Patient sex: F
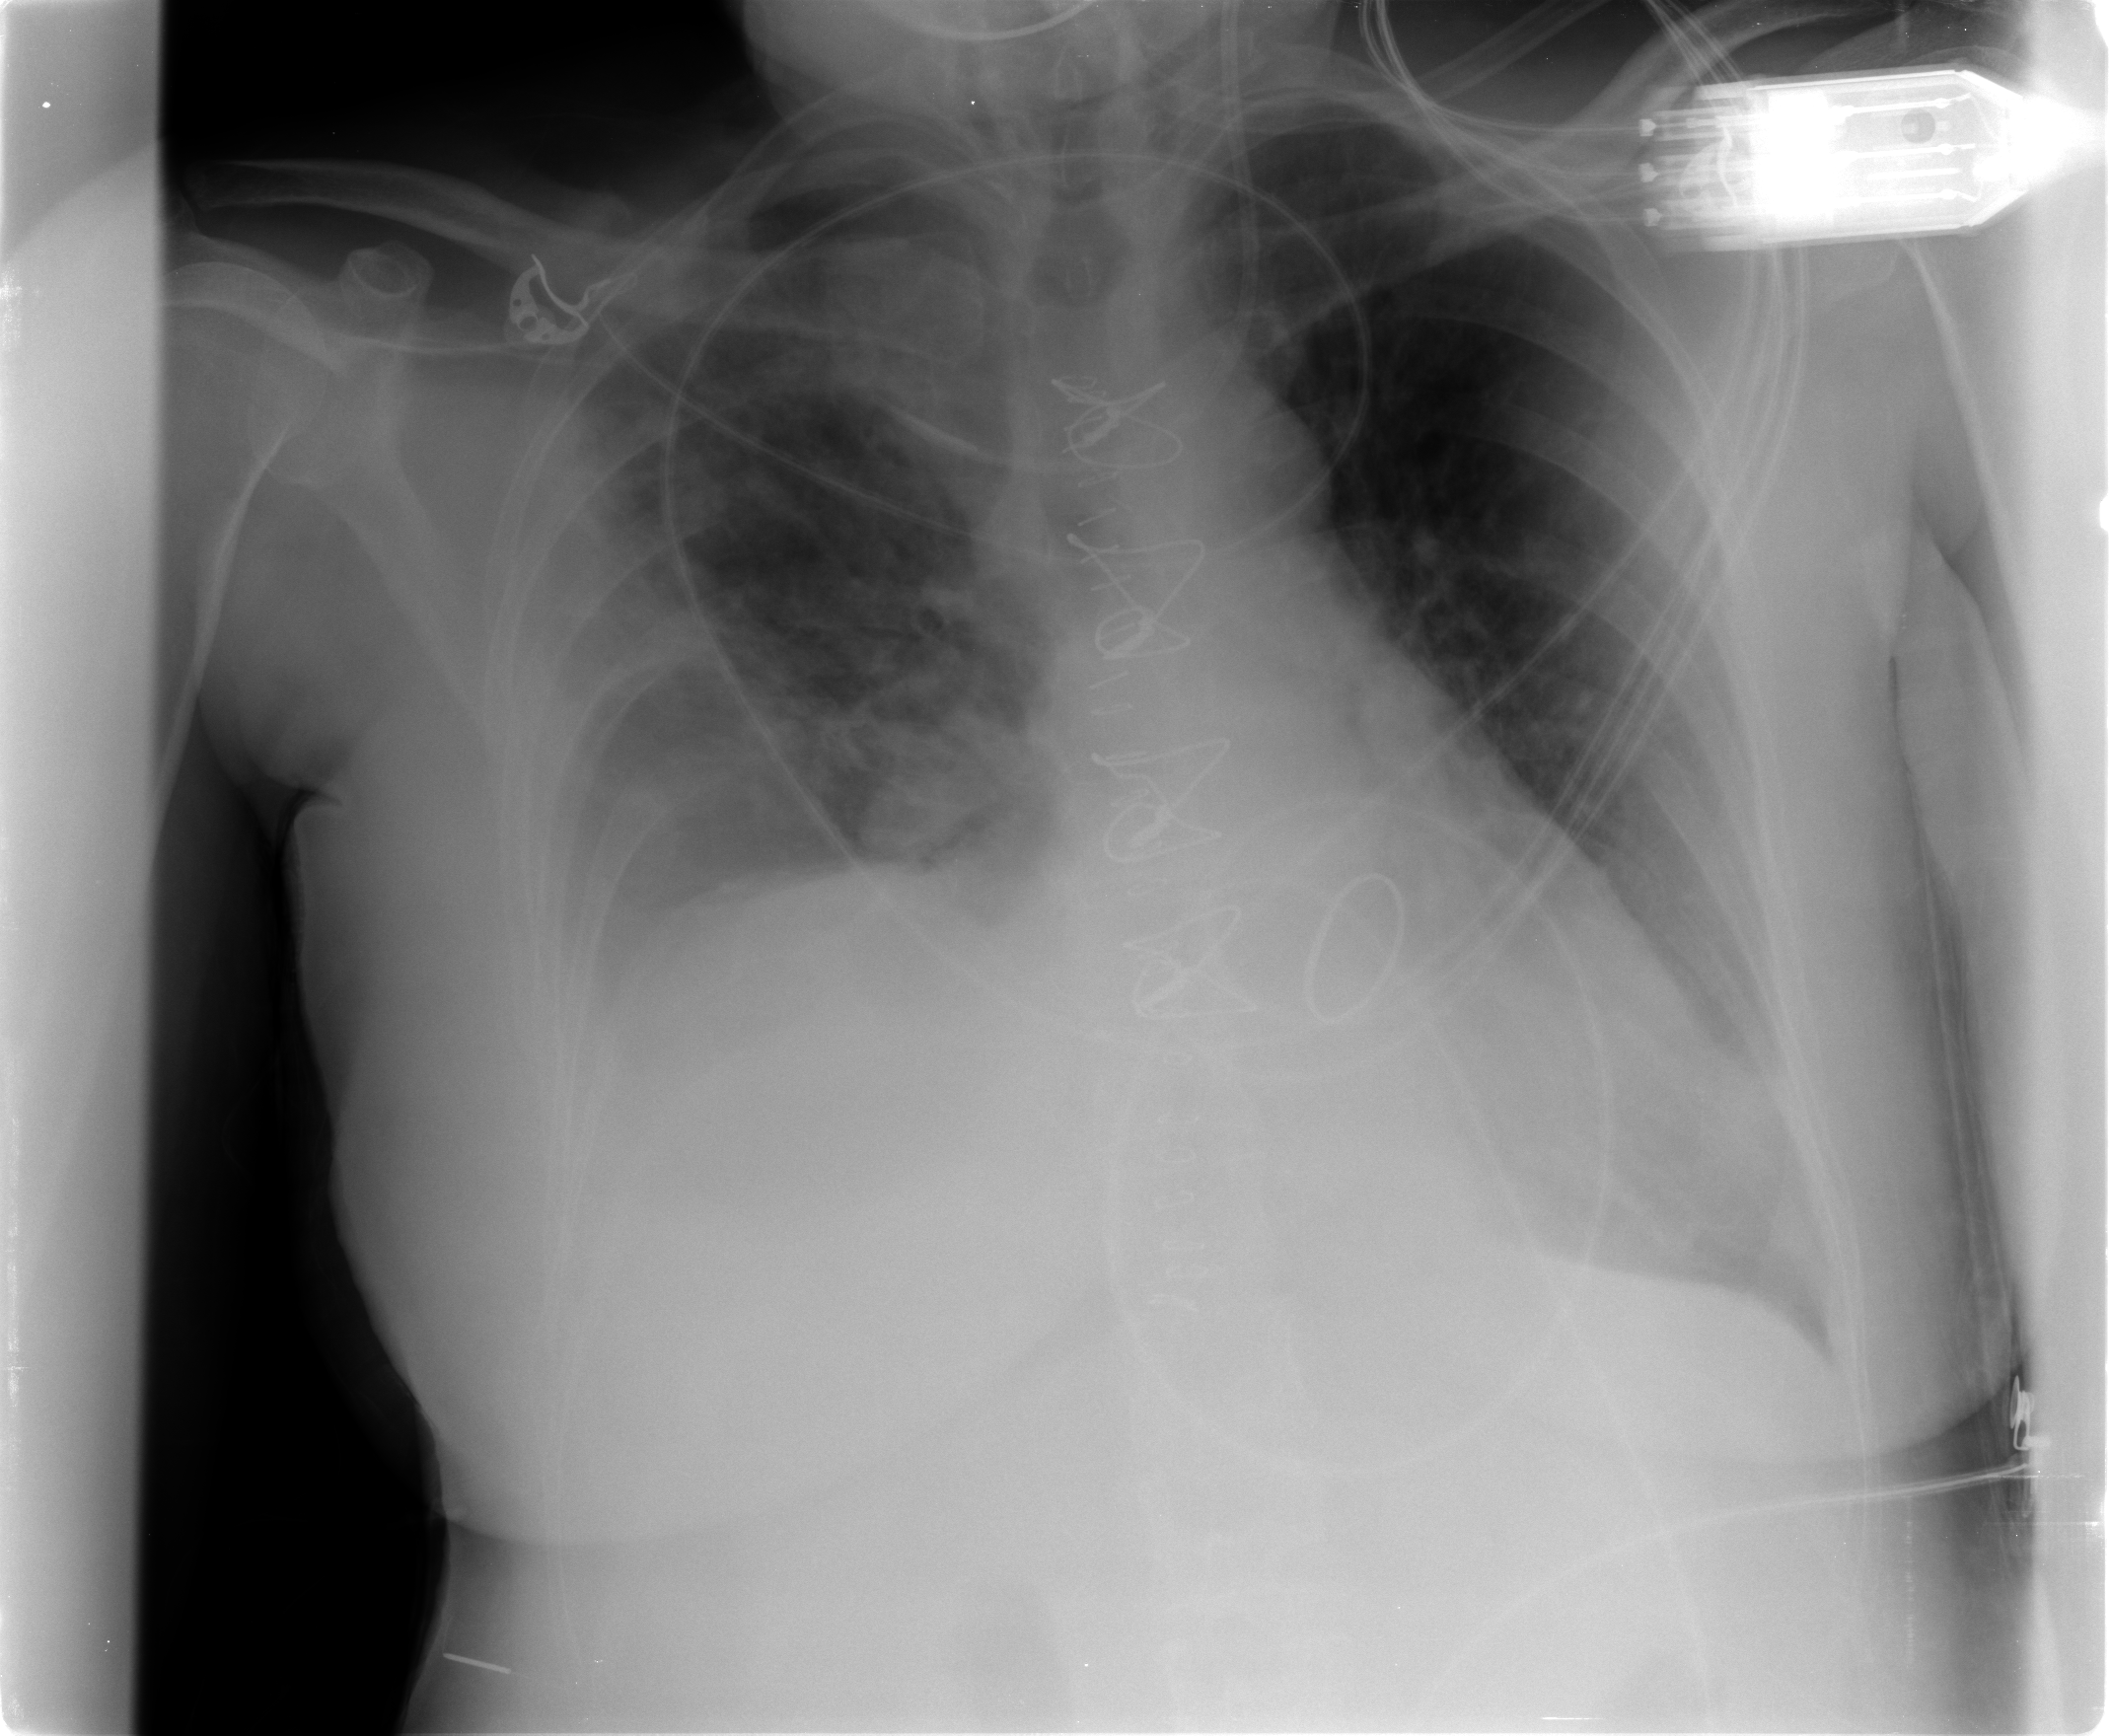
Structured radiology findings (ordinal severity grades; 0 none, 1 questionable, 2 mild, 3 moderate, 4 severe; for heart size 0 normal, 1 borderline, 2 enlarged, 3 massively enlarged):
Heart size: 0
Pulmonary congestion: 2
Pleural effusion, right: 2
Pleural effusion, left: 0
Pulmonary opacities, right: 2
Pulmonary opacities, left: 0
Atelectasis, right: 3
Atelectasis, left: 2